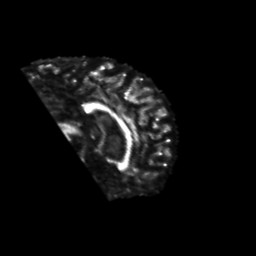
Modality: FA
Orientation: sagittal
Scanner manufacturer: siemens
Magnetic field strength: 3 T
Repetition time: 6.8 s
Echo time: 0.093 s